Fundus camera: canon
Shooting center: optic_disc
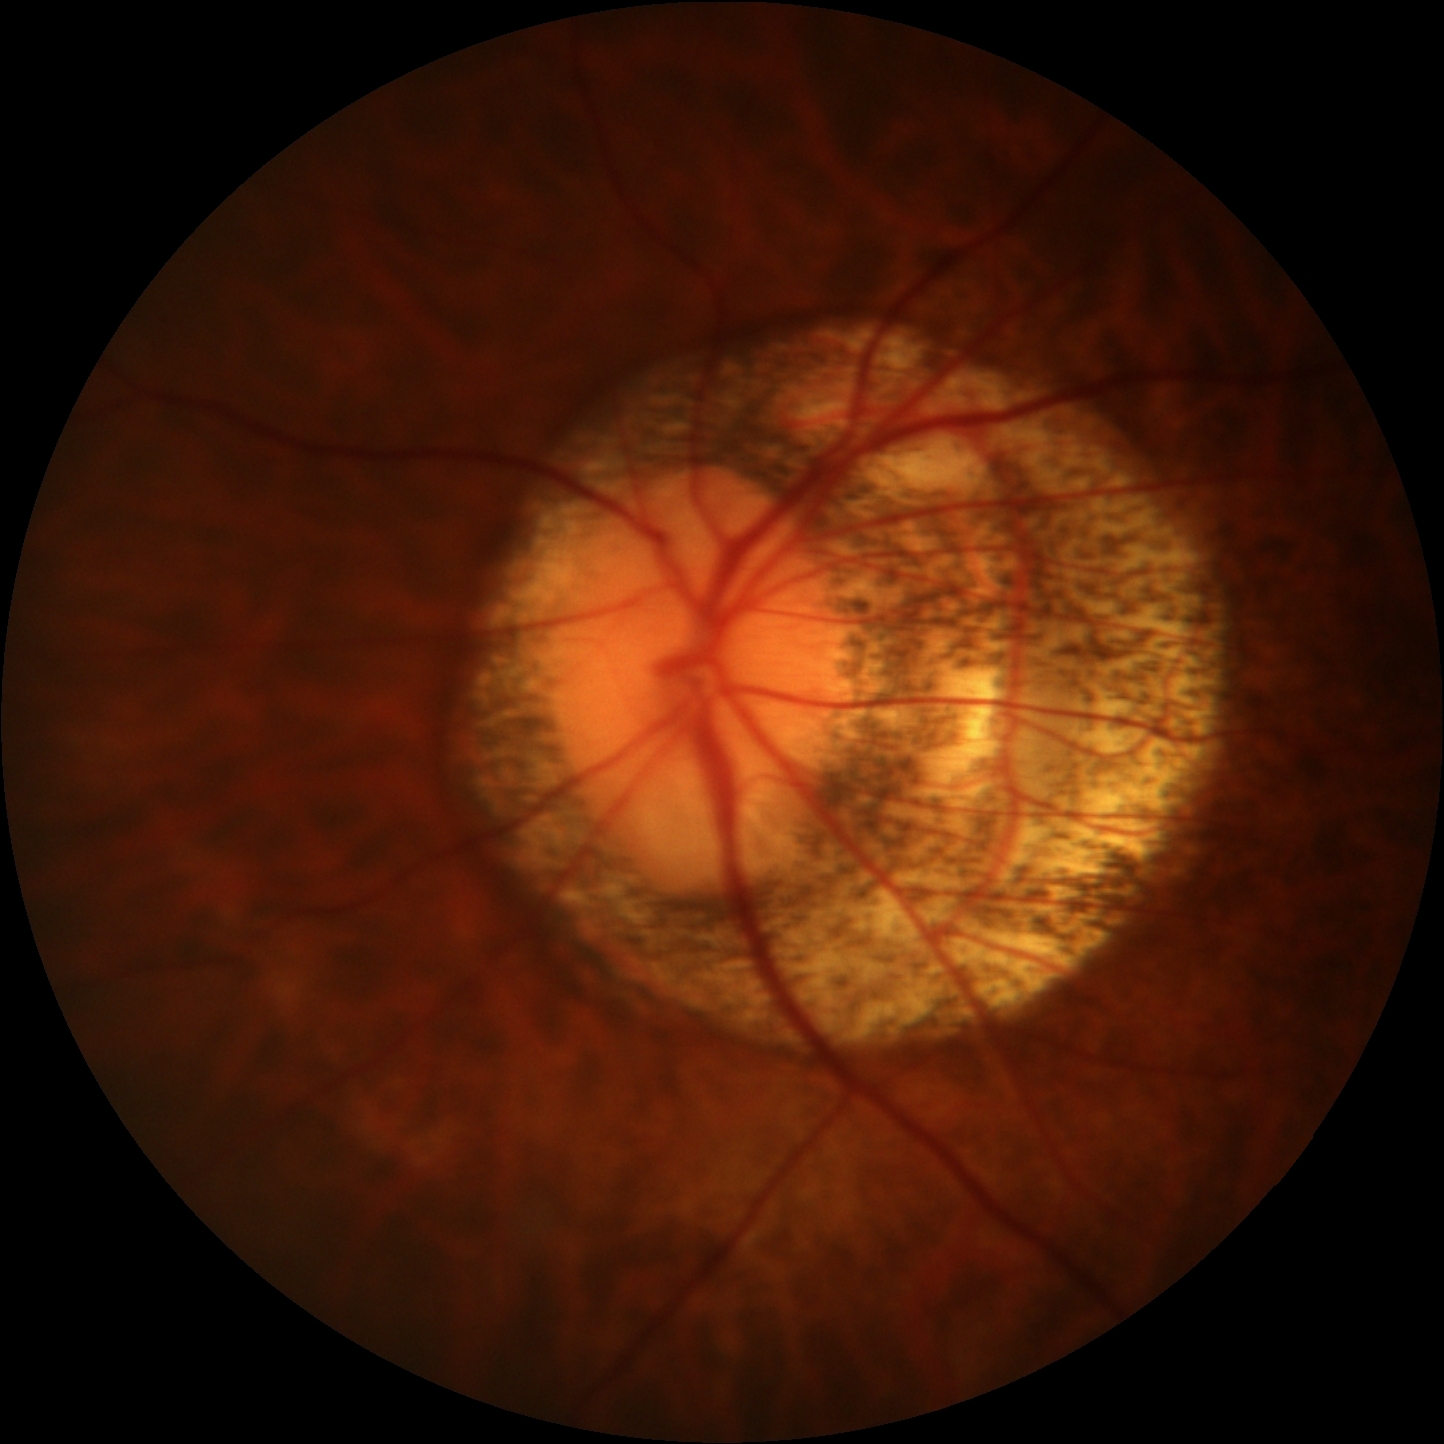
Pathologic myopia: yes
Patchy retinal atrophy: present
Retinal detachment: absent